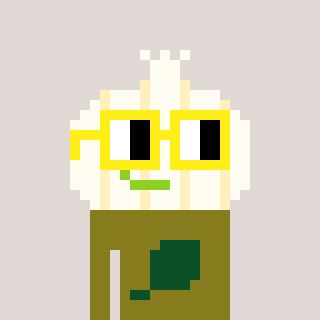
a pixel art character with square yellow glasses, a garlic-shaped head and a gunk-colored body on a warm background